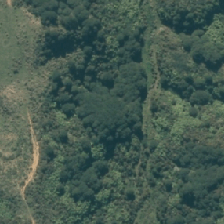
Land cover: manuka_kanuka